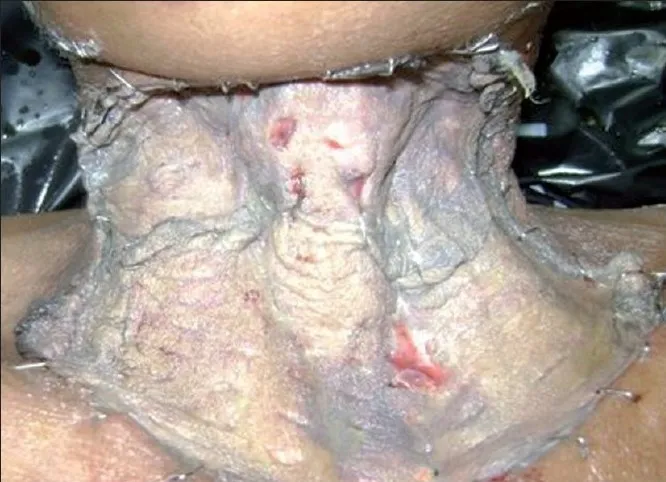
Raw area following thyroidectomy covered with skin graft.
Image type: medical_photograph (other_medical_photograph)